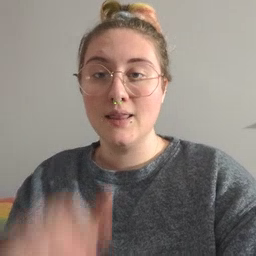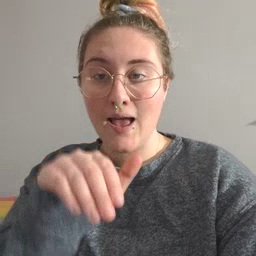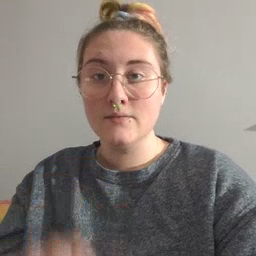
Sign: night